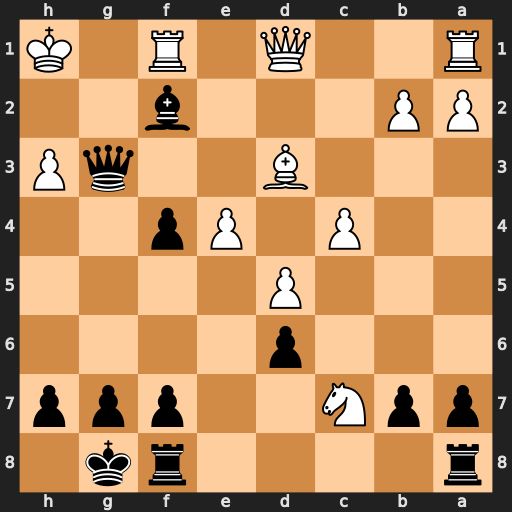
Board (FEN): r4rk1/ppN2ppp/3p4/3P4/2P1Pp2/3B2qP/PP3b2/R2Q1R1K
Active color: b
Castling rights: -
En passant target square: -
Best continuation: Qxh3#